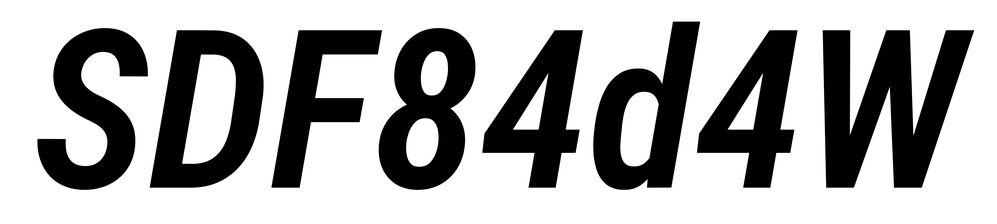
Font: Roboto-Italic_Condensed_SemiBold_Italic